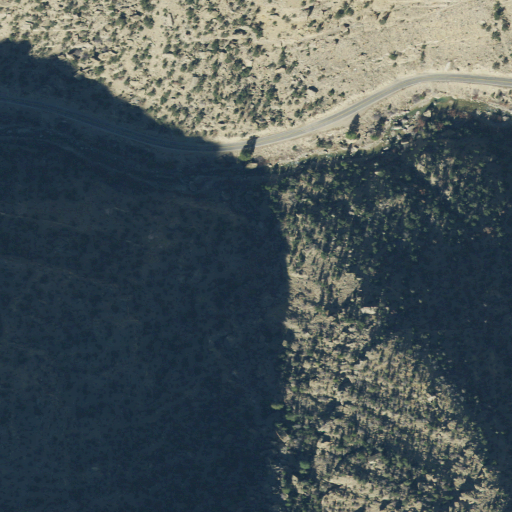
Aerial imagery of valley in Utah named Reid and Nielson Swale containing evergreen forest, shrub, open development, and low intensity development